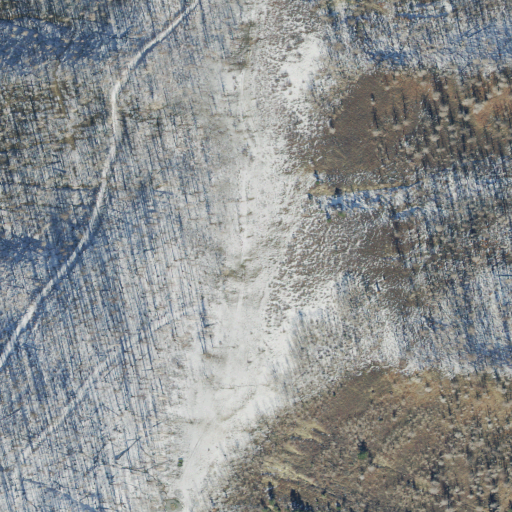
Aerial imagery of ridge(s) in Utah named Terry Ridge containing shrub, grassland, and deciduous forest